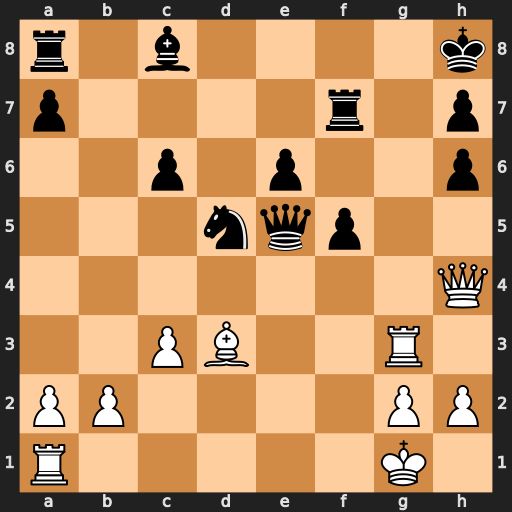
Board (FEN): r1b4k/p4r1p/2p1p2p/3nqp2/7Q/2PB2R1/PP4PP/R5K1
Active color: w
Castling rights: -
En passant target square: -
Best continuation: Qd8+ Rf8 Qxf8#